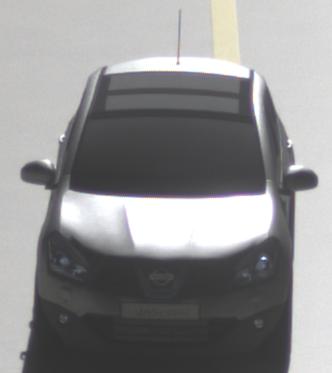
Make: Nissan
Model: Qashqai 1.6
Detailed model: Qashqai (J10)
Model produced from: 2010/03
Model produced until: 2010/08
Doors: 5
Color: gray
Road condition: wet road
Daytime: morning or afternoon
Contrast: high contrast